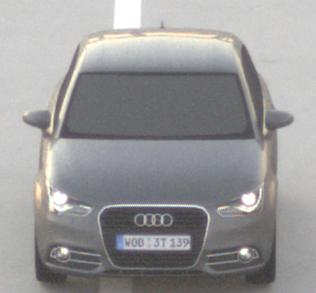
Make: Audi
Model: A1 Sportback 1.2 TFSI
Detailed model: A1 (8X) Sportback
Model produced from: 2012/03
Model produced until: 2014/11
Doors: 5
Color: gray
Road condition: dry road
Daytime: sunrise or sunset
Contrast: low contrast